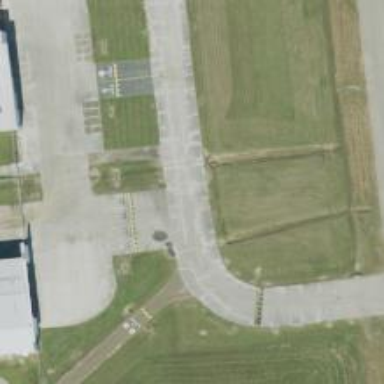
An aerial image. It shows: View of taxiway at the airport.